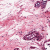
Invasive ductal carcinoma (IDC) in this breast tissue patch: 0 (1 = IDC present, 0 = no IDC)